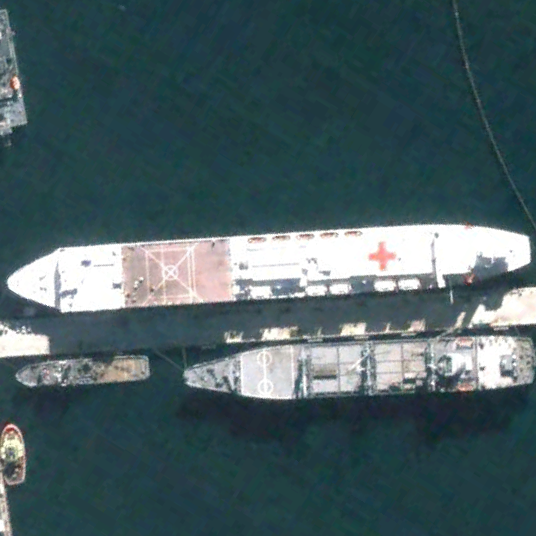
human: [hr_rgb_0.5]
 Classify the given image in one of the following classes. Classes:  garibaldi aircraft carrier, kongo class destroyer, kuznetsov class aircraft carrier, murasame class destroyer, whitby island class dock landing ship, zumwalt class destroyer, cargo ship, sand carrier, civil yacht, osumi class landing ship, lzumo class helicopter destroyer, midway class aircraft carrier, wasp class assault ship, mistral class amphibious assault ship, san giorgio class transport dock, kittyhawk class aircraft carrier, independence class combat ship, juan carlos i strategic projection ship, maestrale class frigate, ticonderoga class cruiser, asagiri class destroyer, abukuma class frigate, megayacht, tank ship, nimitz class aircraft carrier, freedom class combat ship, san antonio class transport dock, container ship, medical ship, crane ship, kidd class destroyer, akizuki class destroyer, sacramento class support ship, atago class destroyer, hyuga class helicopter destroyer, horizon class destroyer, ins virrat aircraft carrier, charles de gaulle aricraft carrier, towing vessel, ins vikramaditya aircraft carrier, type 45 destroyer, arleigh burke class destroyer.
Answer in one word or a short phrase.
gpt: Medical ship